Field crop: maize
Growth stage: 1
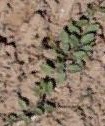
Species: convolvulus